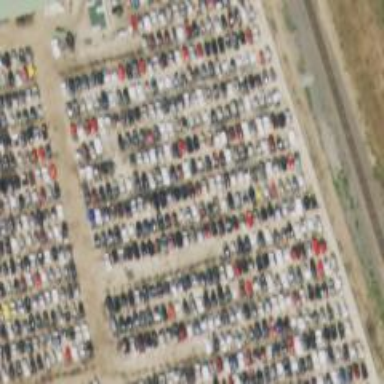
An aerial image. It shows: Scrap yard located in industrial area.